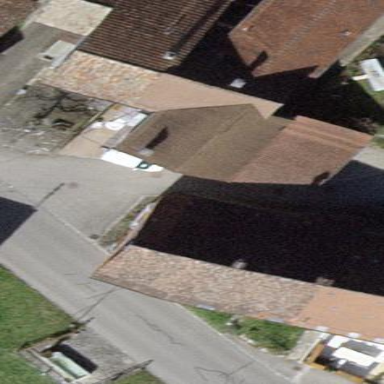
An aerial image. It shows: Semi-detached house with gabled roof.